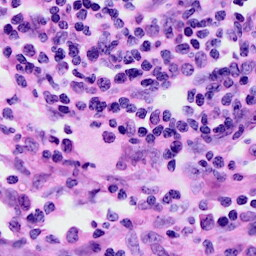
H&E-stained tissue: Cervix